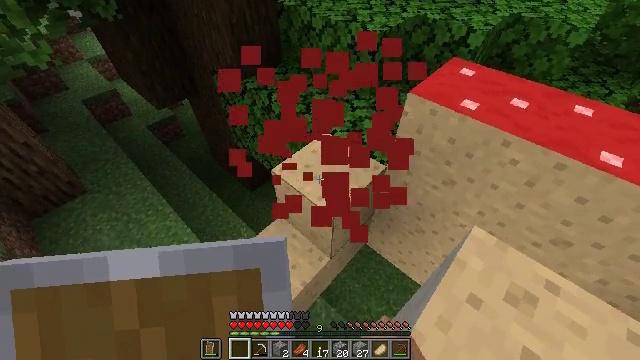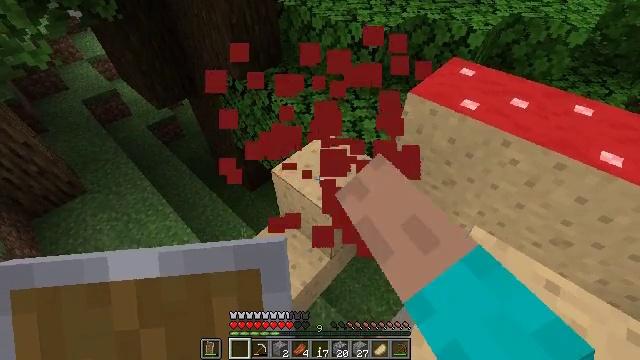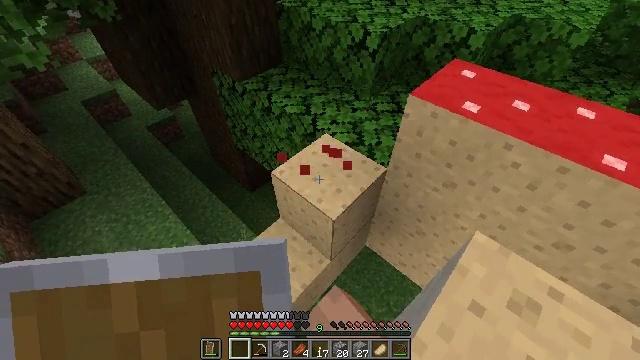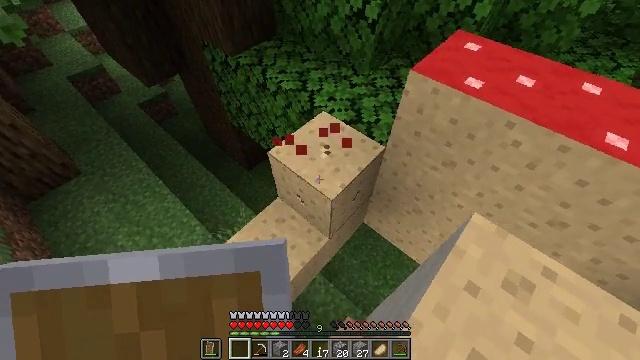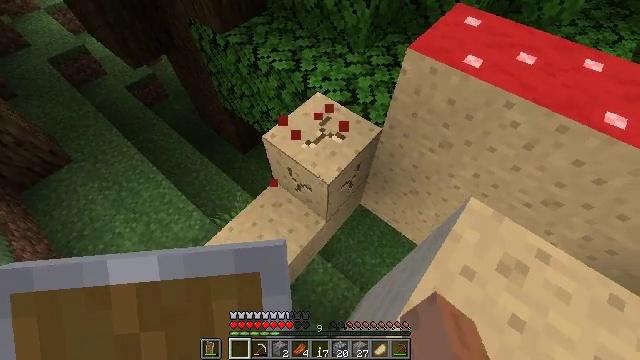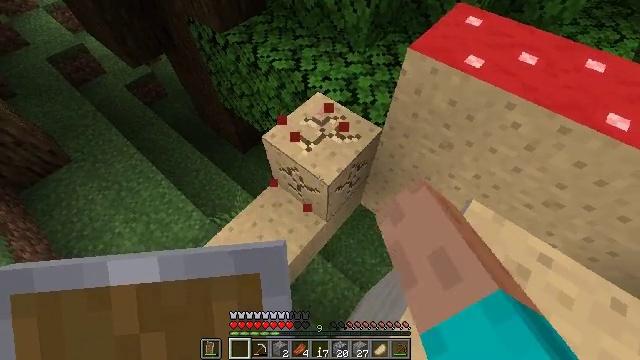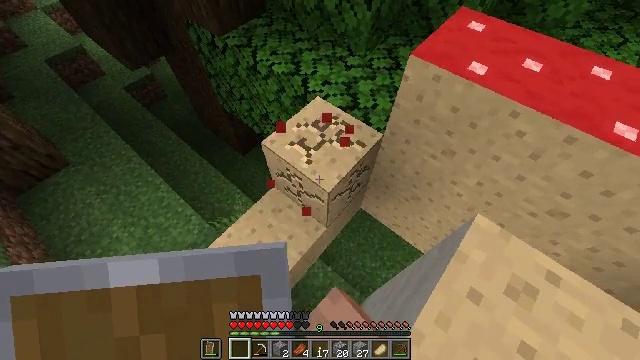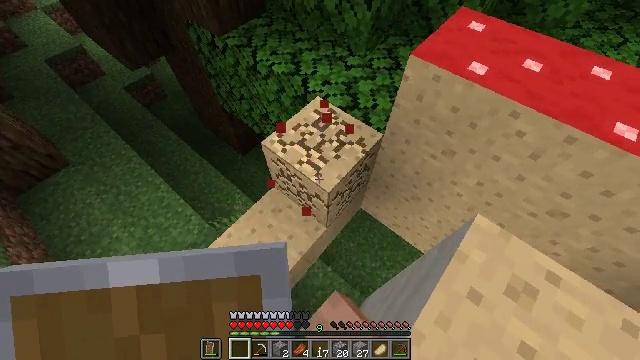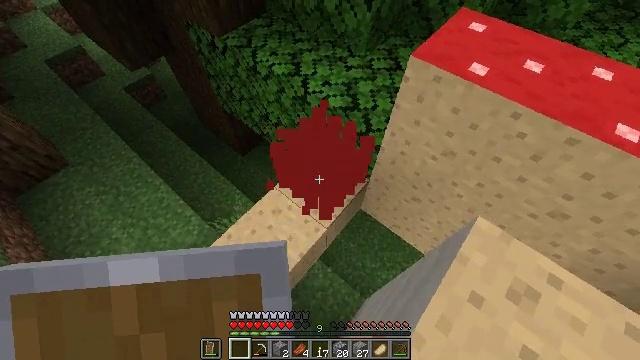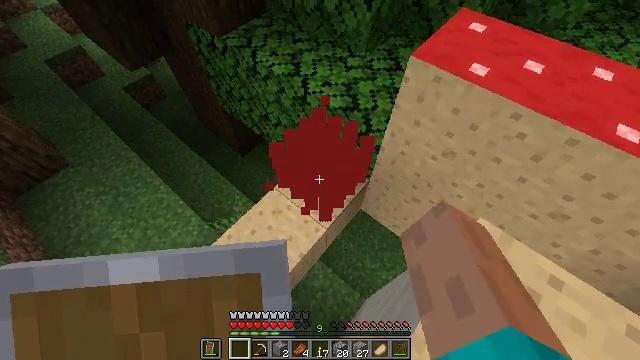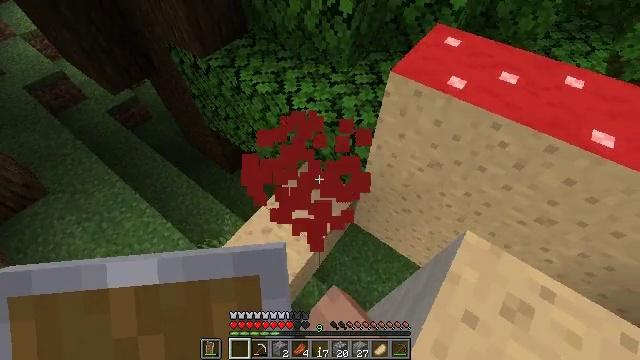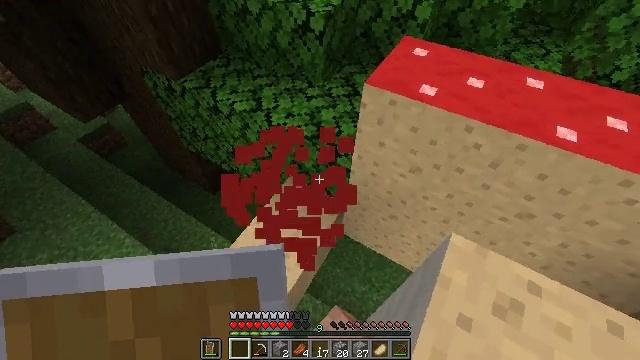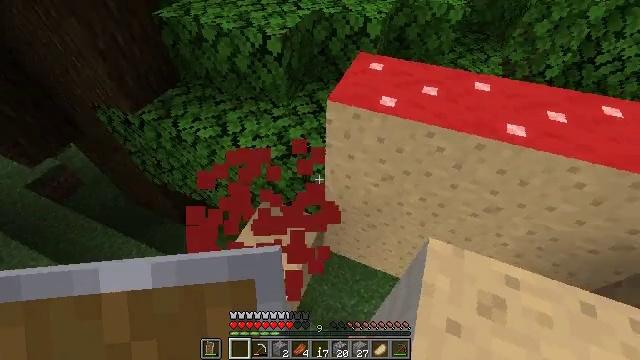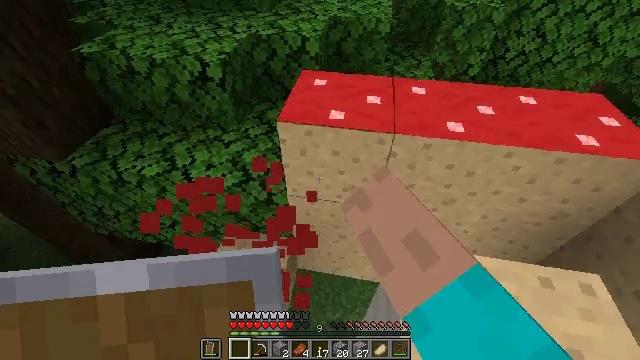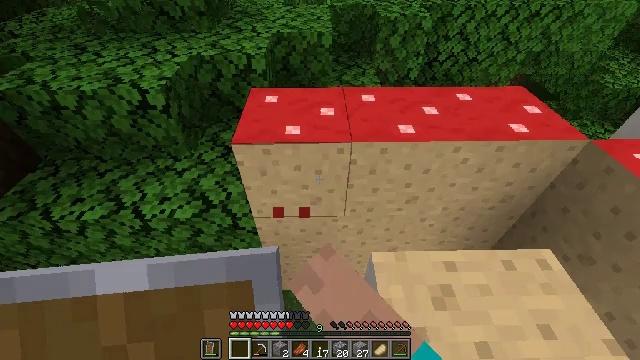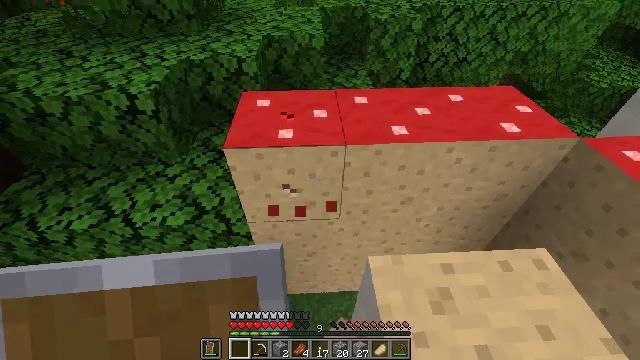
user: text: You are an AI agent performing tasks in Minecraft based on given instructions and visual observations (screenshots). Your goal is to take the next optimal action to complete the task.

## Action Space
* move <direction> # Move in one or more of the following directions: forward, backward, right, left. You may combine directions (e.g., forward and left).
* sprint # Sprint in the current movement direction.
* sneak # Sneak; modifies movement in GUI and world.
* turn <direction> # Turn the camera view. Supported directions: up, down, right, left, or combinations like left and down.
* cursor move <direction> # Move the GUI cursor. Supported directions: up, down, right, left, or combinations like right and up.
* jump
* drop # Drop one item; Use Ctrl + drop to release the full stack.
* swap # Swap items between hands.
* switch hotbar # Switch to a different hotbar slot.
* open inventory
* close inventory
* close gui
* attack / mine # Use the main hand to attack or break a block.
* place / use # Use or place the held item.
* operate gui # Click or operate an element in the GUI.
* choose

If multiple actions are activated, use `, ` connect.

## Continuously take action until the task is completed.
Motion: motion action
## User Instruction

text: Break the red mushroom block.
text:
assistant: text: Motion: sneak, attack / mine
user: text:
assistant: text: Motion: move forward, sneak, attack / mine
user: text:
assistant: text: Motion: move forward, sneak, turn down, attack / mine
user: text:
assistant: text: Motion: move forward, sneak, turn right and down, attack / mine
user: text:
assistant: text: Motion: move forward, sneak, attack / mine
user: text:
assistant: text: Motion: sneak, attack / mine
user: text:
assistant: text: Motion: sneak, attack / mine
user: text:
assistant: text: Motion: sneak, attack / mine
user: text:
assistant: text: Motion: move forward, sneak, attack / mine
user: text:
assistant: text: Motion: move forward, sneak, turn right and up, attack / mine
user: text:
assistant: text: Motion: move forward, sneak, turn right and up, attack / mine
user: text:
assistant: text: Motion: move forward, sneak, turn right and up, attack / mine
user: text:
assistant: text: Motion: move forward, sneak, turn right and up, attack / mine
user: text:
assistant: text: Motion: sneak, turn right and up, attack / mine
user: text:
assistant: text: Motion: sneak, turn right, attack / mine
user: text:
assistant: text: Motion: sneak, attack / mine
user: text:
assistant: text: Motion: sneak, attack / mine
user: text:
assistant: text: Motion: sneak, attack / mine
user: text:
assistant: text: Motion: sneak, attack / mine
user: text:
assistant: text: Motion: sneak, attack / mine
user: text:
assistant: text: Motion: sneak, turn down, attack / mine
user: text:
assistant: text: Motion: sneak, turn down, attack / mine
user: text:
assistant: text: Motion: sneak, attack / mine
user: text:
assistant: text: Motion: sneak, turn left and down, attack / mine
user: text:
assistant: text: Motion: sneak, turn down, attack / mine
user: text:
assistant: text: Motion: move forward, sneak, attack / mine
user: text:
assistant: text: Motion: move forward, sneak, attack / mine
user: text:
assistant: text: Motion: move forward, sneak, attack / mine
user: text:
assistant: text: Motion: sneak, attack / mine
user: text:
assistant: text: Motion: sneak, attack / mine